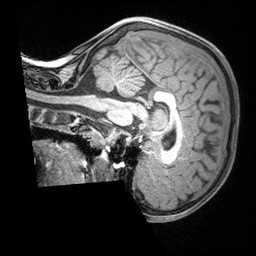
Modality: T1w
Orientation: sagittal
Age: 8
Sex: female
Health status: ill
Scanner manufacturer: siemens
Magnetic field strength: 3 T
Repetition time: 1.6 s
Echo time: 0.00179 s